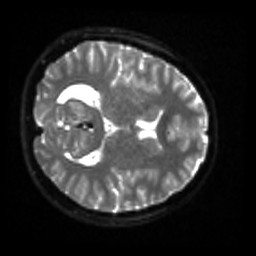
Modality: sbref
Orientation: axial
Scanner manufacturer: siemens
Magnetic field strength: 3 T
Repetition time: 4 s
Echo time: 0.0594 s